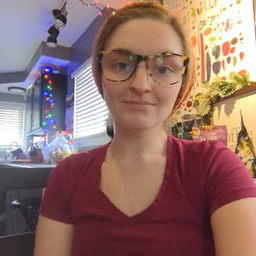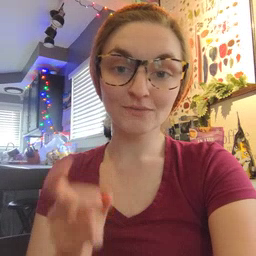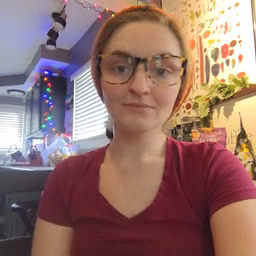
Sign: gift